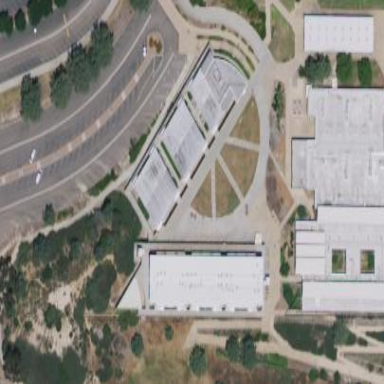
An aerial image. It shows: School building focused on education.